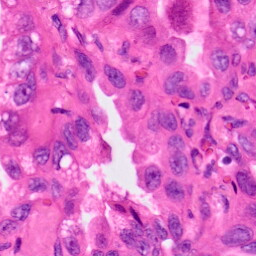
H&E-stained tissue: Lung